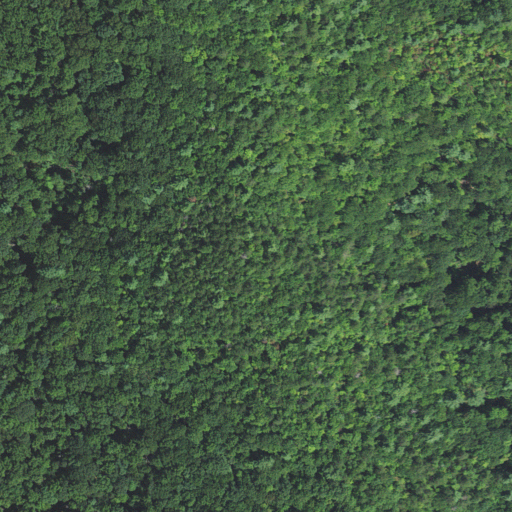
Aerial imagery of ridge(s) in North Carolina named Walker Hollow Ridge containing mixed forest, deciduous forest, and evergreen forest